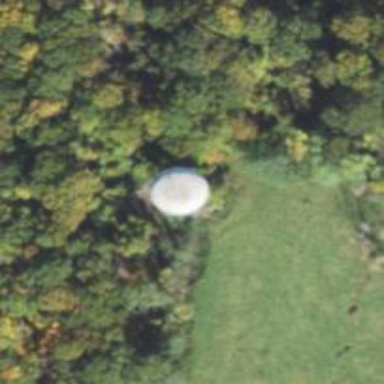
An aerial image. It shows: Water tower that is man-made.